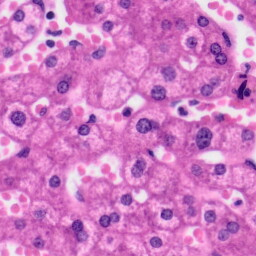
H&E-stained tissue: Liver